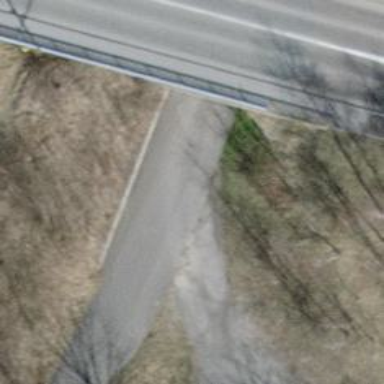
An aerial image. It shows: Asphalt track with grade1 tracktype. There is embankment along the road.